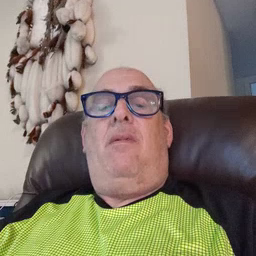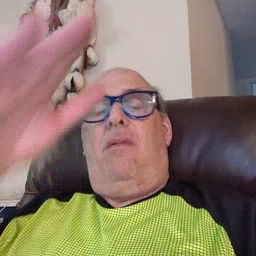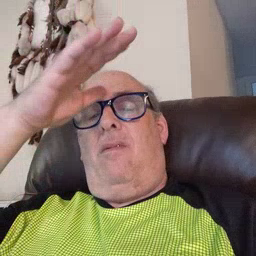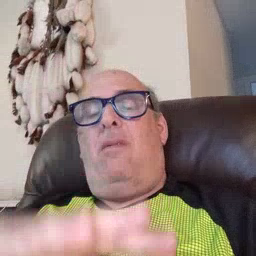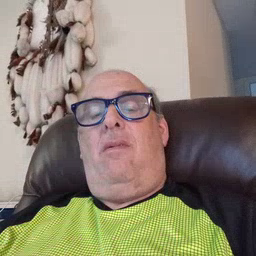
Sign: man